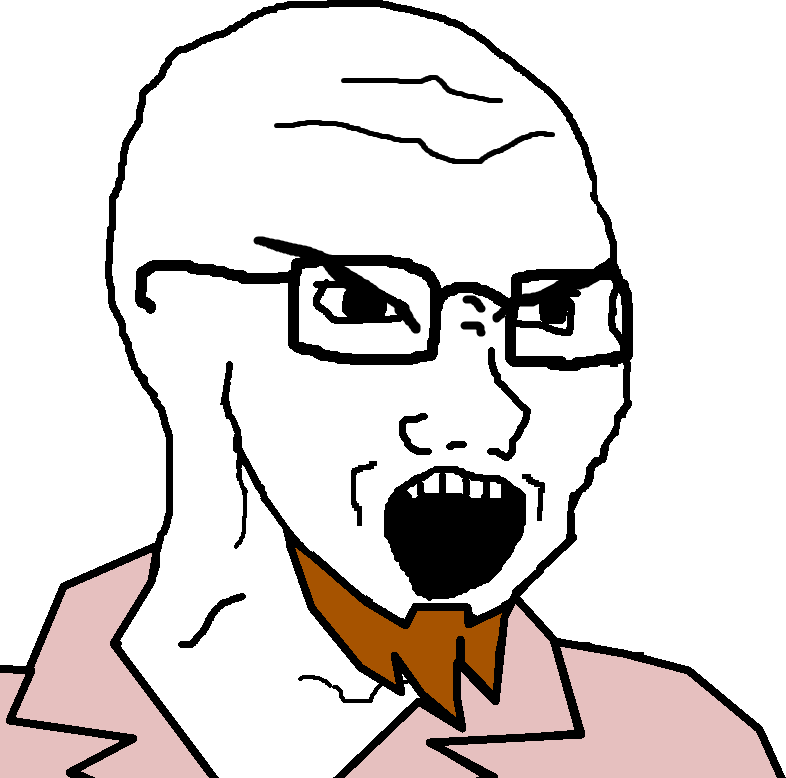
Label: 5_Soyjak